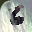
Label: 6